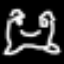
Label: frog